Question: given a point in 2D space,
I have a function that can give to which 'zone' that function belongs to.
The zones are numbered '1, 2, 3, ...
Using this function I took a lot of random points in 2D space and colored each zone.
Each of them start from the centre(square) which is the 1st zone(blue)
2nd zone (green), so on from inside to outside. And it looks like this:

(with each zone having a single smooth color)
I've used:
'''
import matplotlib.pyplot as plt
for zone in zones:
plt.plot(X, Y, 'o') # picks a different color automatically
plt.show()
'''
where zones is a dictonary in the form
'''
{zone:[X, Y]}
'''
for example:
{1:[[x1, x2, ...], [y1, y2, y3, ...]], 2:[[x11, x22, ...}
where
(x1, y1), (x2, y2), ... belong to first zone
(x11, y11), ... belong to 2nd zone and so on...
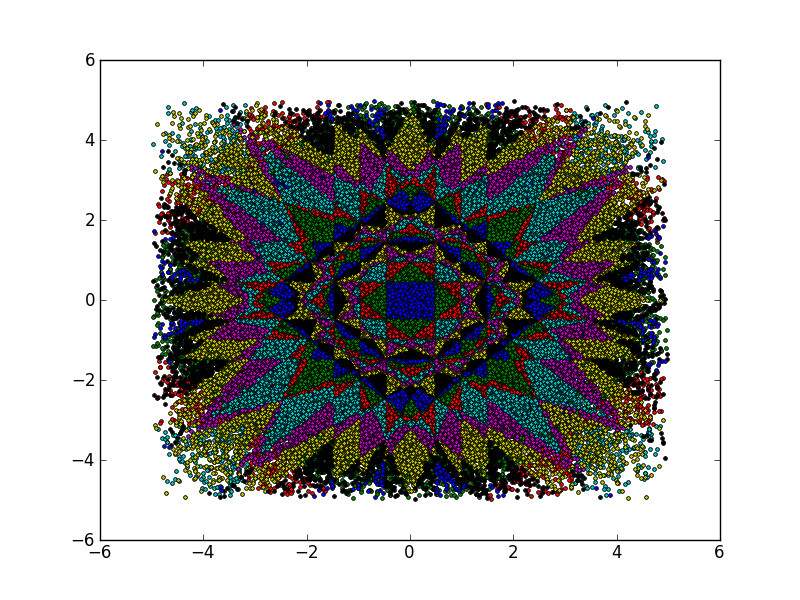
Answer: Three quick suggestions:
1. Remove the marker borders (as Gaby aka G. Petrioli already suggested).
2. Use smaller markers - so the edge overlap is reduced.
3. Use more markers - so the space is covered evenly (as you increase the size of the markers you will of course need even more to cover the area, anyhow).
Like this:

From this:
'''
import matplotlib.pyplot as plt
import numpy as np
data1 = np.random.random_sample((2, 10000))
data2 = np.random.random_sample((2, 100000))
plt.plot(data1[0], data1[1], 'o',markersize=10, markeredgewidth=1)
plt.plot(data1[0], data1[1]+1, 'o',markersize=10, markeredgewidth=0)
plt.plot(data2[0], data2[1]+2, 'o',markersize=1, markeredgewidth=0)
plt.xlim((-0.5,1.5))
plt.ylim((-0.5,3.5))
plt.show()
'''